Question: I am developing an app which calculate the distance between 2 points. I cannot use the Google Maps API.
I have found the coordinates for each of the markers in the map below.
I am then using the haversine formula to calculate the distance between each points.
e.g. 1 -> 2, 2 -> 3, 3 -> 4... etc up to the final point.
I add up these distances to retrieve the total distance for the route.
The problem is Google maps says it is <PHONE> meters, but my app says the length is <PHONE> meters. I have tried adding in more coordinates, removing coordinates, but I am still getting approximately 200 meters longer route.
Out of curiosity I calculated the distance between the start and end point (the 2 green stars) and this matched the Google Maps distance (998 metres to be exact).
Does this mean Google Maps calculates its distances without the consideration of roads / paths etc.
Here is my code:
'''
var coordinates = [
[1,51.465097,-3.170893,1,0],
[2,51.465526,-3.170714,0,0],
[3,51.465853,-3.170526,0,0],
[4,51.466168,-3.170338,0,0],
[5,51.466305,-3.170236,0,0],
[6,51.466534,-3.170157,0,0],
[7,51.466798,-3.170159,0,0],
[8,51.467042,-3.170232,0,0],
[9,51.467506,-3.170580,0,0],
[10,51.468076,-3.171532,0,0],
[11,51.468863,-3.172170,0,0],
[12,51.469284,-3.172841,0,0],
[13,51.469910,-3.174732,0,0],
[14,51.470037,-3.174930,0,0],
[15,51.470350,-3.175091,0,0],
[16,51.472447,-3.176151,1,0]
];
function distanceBetweenCoordinates() //calculates the distance between each of the coordinates
{
for (var i=0; i<coordinates.length-1; i++)
{
var firstClosestPoint = [0,0,6371];
var secondClosestPoint = [0,0,6371];
var lng1 = (coordinates[i][1]);
var lat1 = (coordinates[i][2]);
var lng2 = (coordinates[i+1][2]);
var lat2 = (coordinates[i+1][2]);
var d = haversine(lat1, lng1, lat2, lng2);
routeLength = routeLength + d;
}
return distanceBetweenCoordinatesArray; //returns the array which stores the 2 points and the distance between the 2 points
}
'''
Here is my haversine forumla to calculate the distance between 2 points:
Source: <URL>
'''
Number.prototype.toRad = function() //to rad function which is used by the haversine formula
{
return this * Math.PI / 180;
}
function haversine(lat1, lng1, lat2, lng2) { //haversine foruma which is used to calculate the distance between 2 coordinates
lon1 = lng1;
lon2 = lng2;
var R = <PHONE>; // metres
var a = lat1.toRad();
var b = lat2.toRad();
var c = (lat2-lat1).toRad();
var d = (lon2-lon1).toRad();
var a = Math.sin(c/2) * Math.sin(c/2) +
Math.cos(a) * Math.cos(b) *
Math.sin(d/2) * Math.sin(d/2);
var c = 2 * Math.atan2(Math.sqrt(a), Math.sqrt(1-a));
var d = R * c;
return d;
}
'''

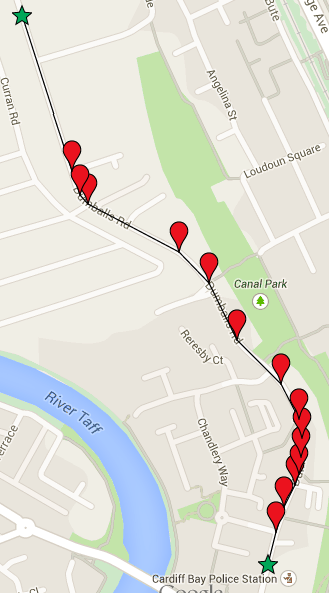
Answer: If I have correctly entered your start and end points, this implementation of the haversine formula (which I have tested in the real world) produces a distance of 895m (straight line).
'''
var lt = 51.472447;
var lt1 = 51.465097;
var ln = -3.176151;
var ln1 = -3.170893;
var dLat = (lt - lt1) * Math.PI / 180;
var dLon = (ln - ln1) * Math.PI / 180;
var a = 0.5 - Math.cos(dLat) / 2 + Math.cos(lt1 * Math.PI / 180) * Math.cos(lt * Math.PI / 180) * (1 - Math.cos(dLon)) / 2;
d = Math.round(<PHONE> * 2 * Math.asin(Math.sqrt(a)));
$('#distance').html(d);
'''
'''
<script src="https://ajax.googleapis.com/ajax/libs/jquery/1.11.1/jquery.min.js"></script>
<div id="distance"></div>
'''